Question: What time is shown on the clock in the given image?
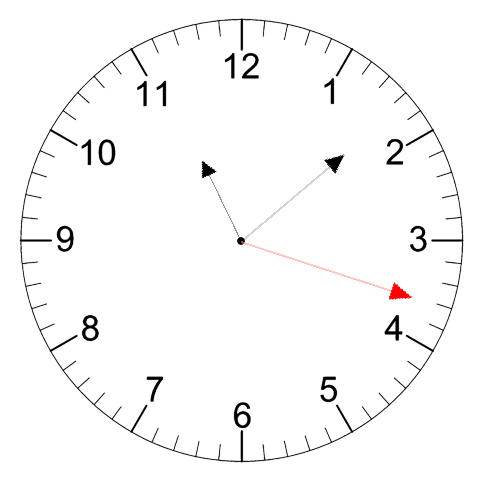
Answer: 11:08:18